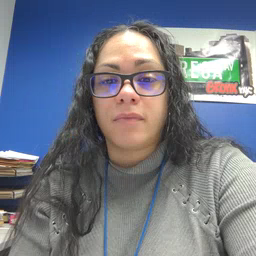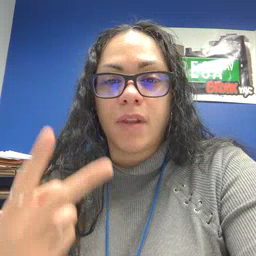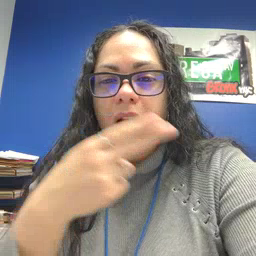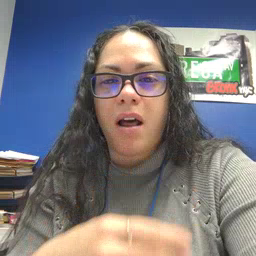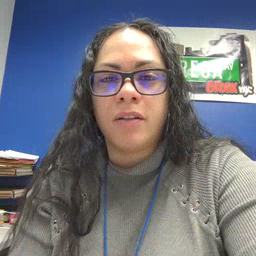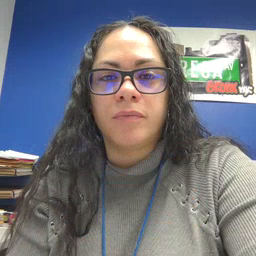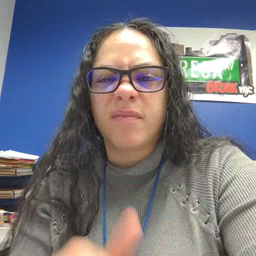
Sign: cut